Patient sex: M
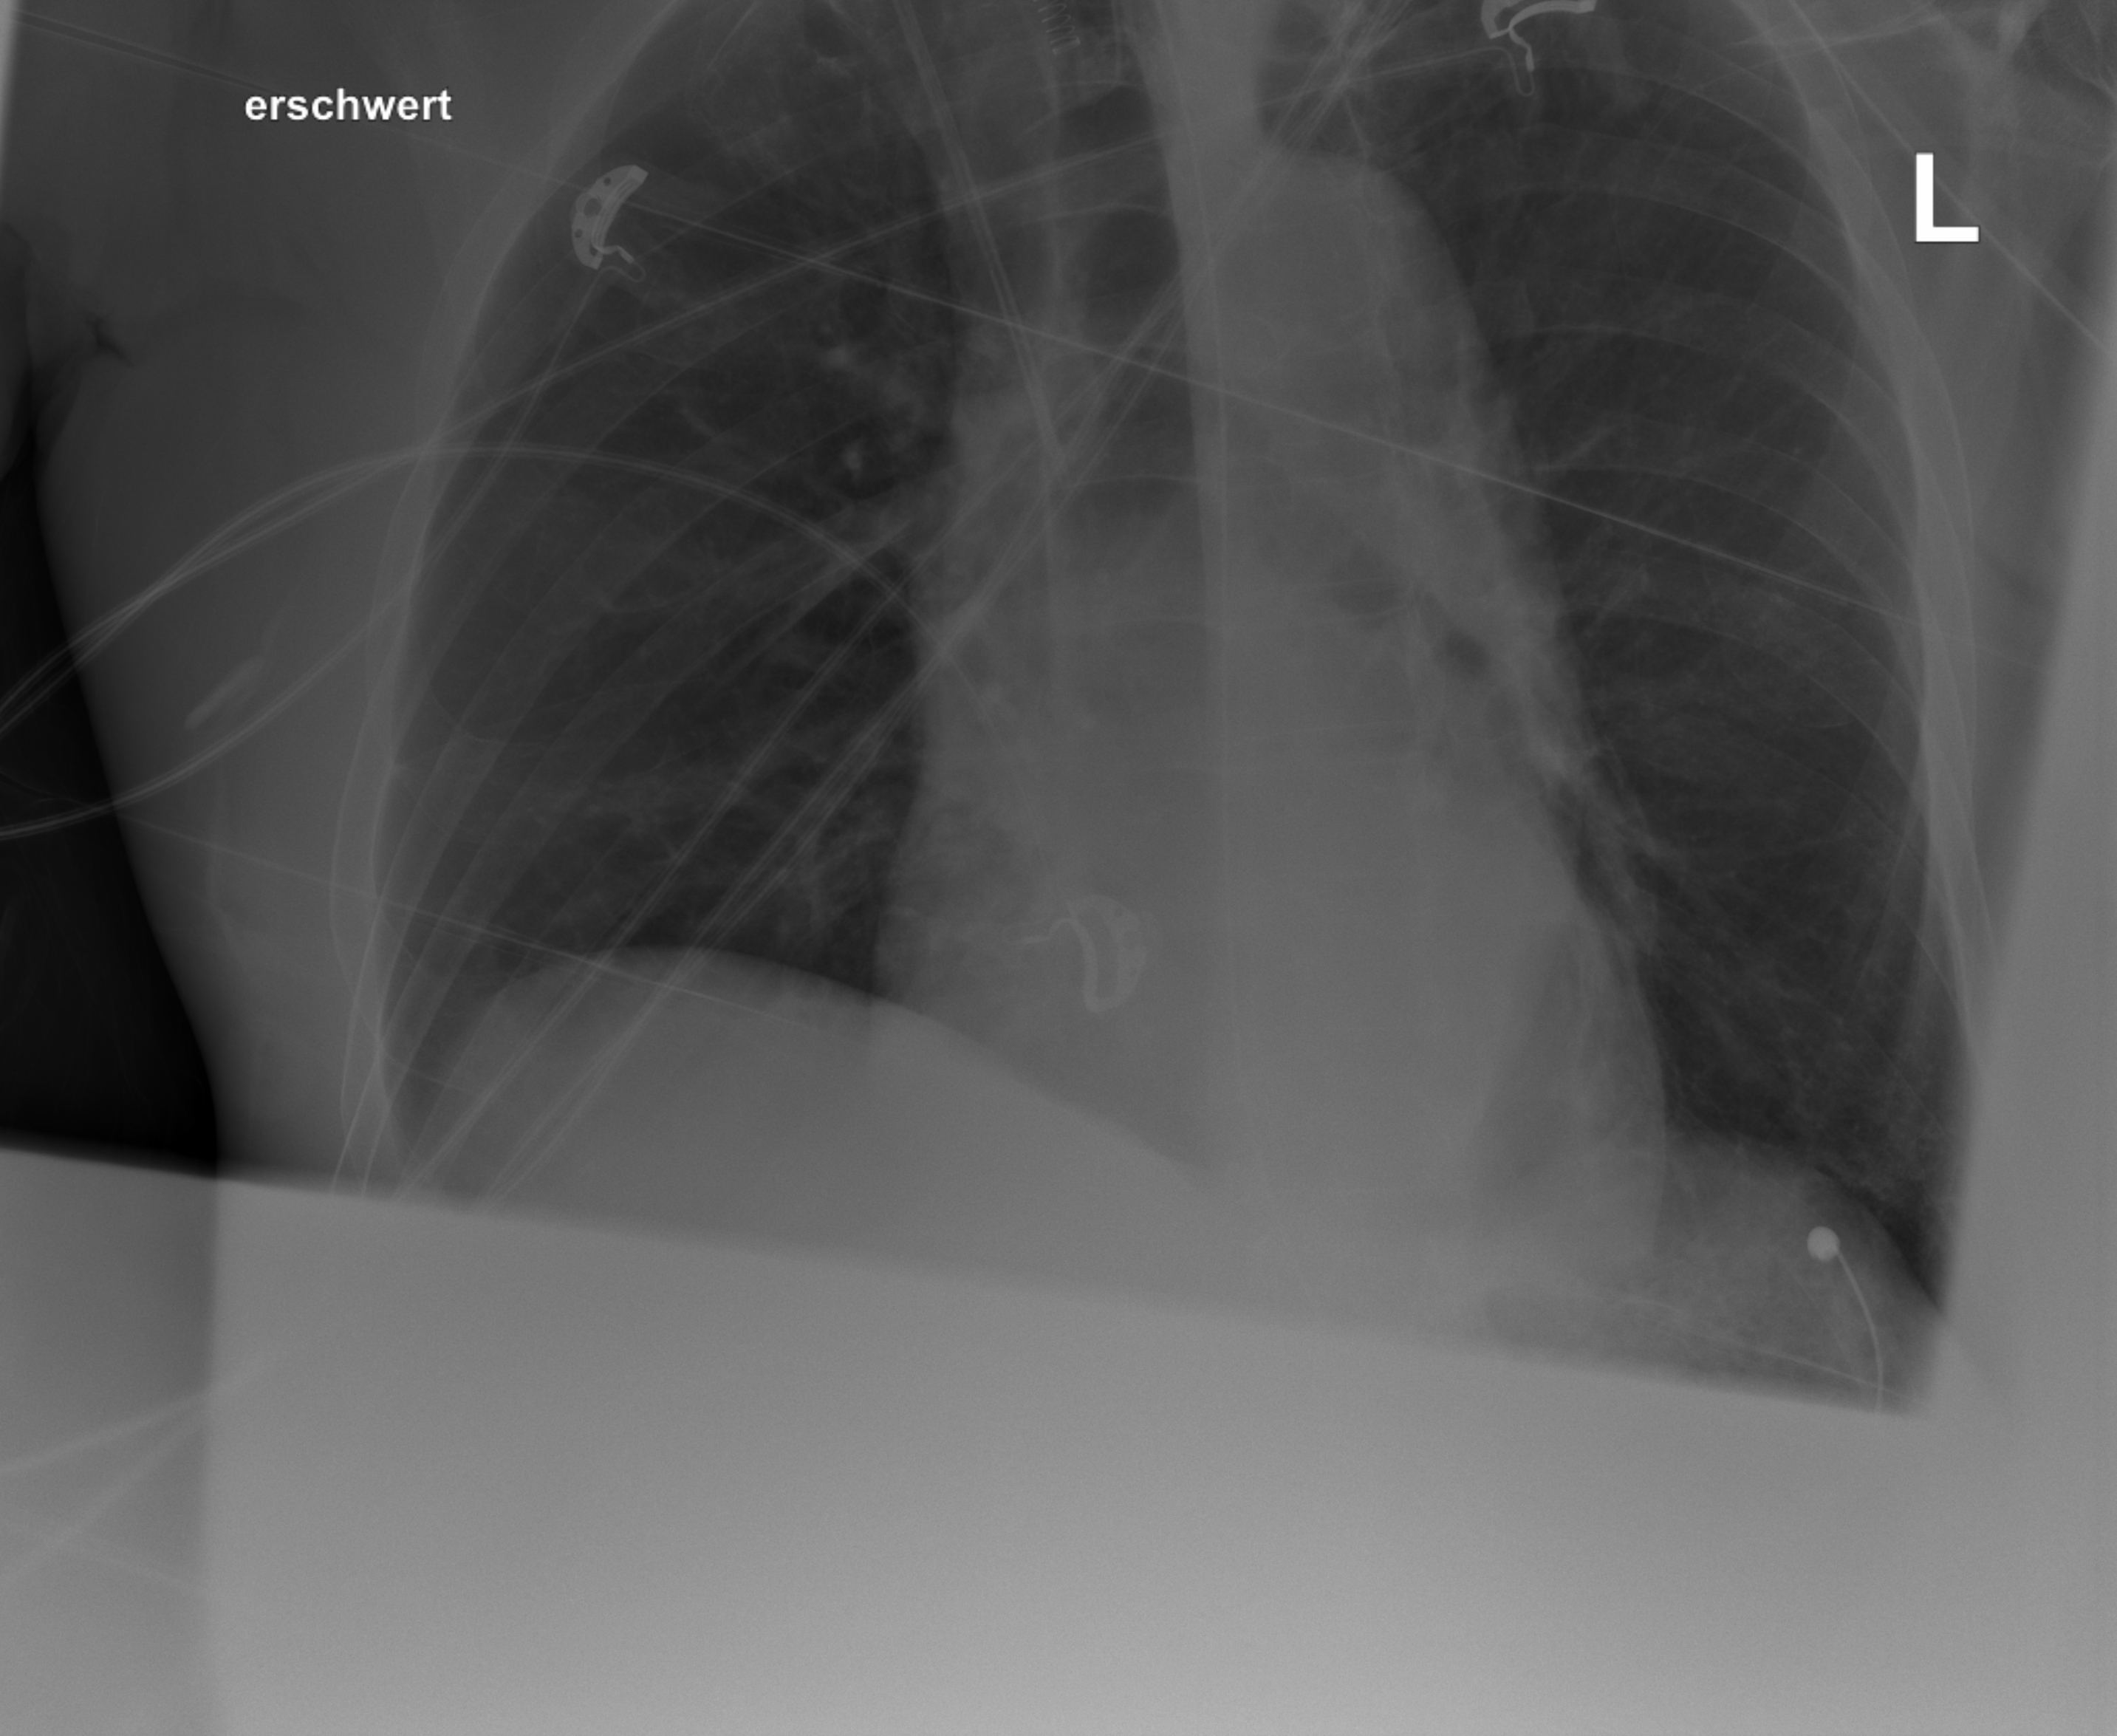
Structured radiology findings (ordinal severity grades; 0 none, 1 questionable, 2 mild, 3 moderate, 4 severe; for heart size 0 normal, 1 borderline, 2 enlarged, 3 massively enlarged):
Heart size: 0
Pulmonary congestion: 2
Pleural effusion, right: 0
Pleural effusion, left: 0
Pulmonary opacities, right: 0
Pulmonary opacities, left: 0
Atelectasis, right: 2
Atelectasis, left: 2